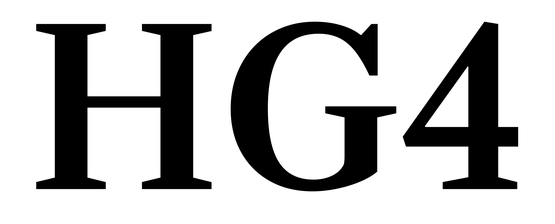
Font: LibreCaslonText_SemiBold